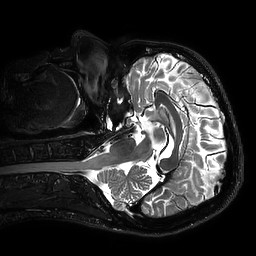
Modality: T2w
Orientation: axial
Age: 26
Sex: male
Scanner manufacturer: philips
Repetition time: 2.5 s
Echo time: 0.331 s